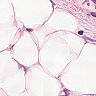
Metastatic tissue present: yes